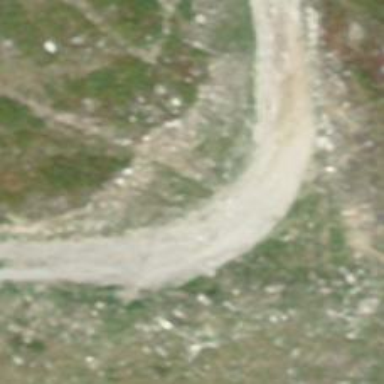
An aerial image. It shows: Track with grade 3 surface.